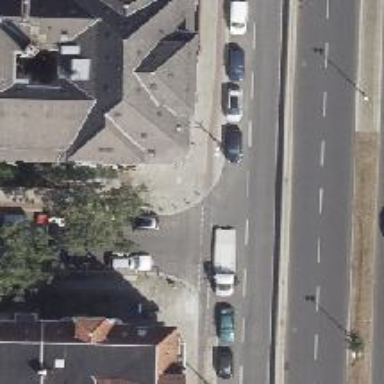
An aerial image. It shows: Residential road with asphalt surface. It has separate sidewalks on both sides. There are parallel parking lanes on both sides of the road.